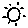
Label: sun